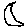
Label: moon